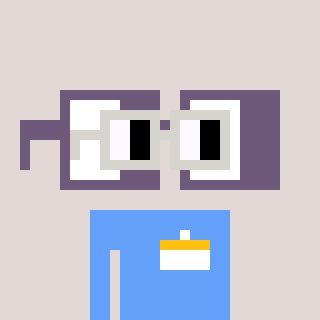
a pixel art character with square light gray glasses, a glasses-shaped head and a blue-colored body on a warm background